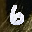
Label: 6